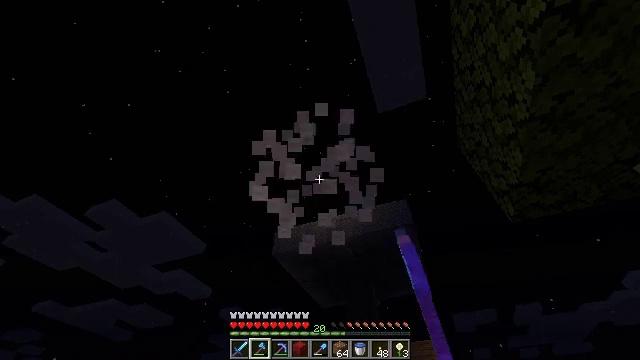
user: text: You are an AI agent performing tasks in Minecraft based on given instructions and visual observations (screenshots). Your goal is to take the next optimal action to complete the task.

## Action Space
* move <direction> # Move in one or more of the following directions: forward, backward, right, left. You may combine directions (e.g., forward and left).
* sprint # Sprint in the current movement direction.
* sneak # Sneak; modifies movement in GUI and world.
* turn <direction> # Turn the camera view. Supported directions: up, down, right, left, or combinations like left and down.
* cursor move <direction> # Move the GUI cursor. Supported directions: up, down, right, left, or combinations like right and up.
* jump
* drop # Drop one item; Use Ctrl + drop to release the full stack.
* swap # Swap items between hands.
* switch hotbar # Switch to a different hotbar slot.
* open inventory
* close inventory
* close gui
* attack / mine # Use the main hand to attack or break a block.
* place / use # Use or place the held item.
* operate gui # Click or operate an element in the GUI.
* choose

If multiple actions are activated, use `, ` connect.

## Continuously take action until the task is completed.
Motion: motion action
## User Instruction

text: Retrieve white wool from a structure.
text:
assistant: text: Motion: attack / mine